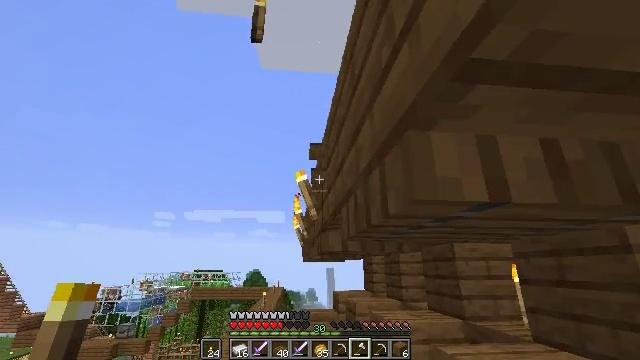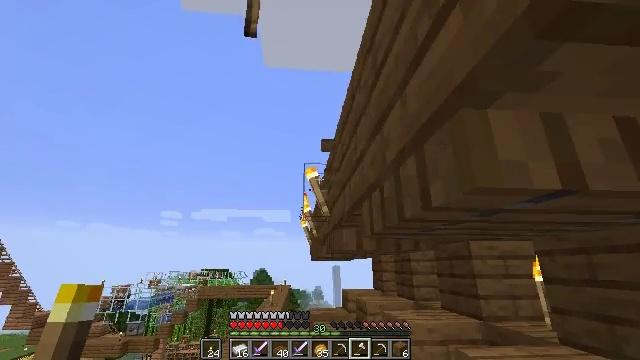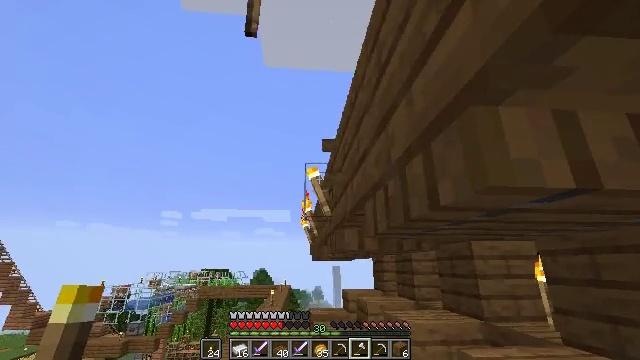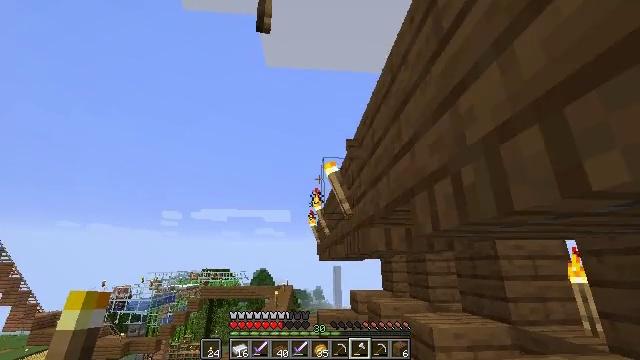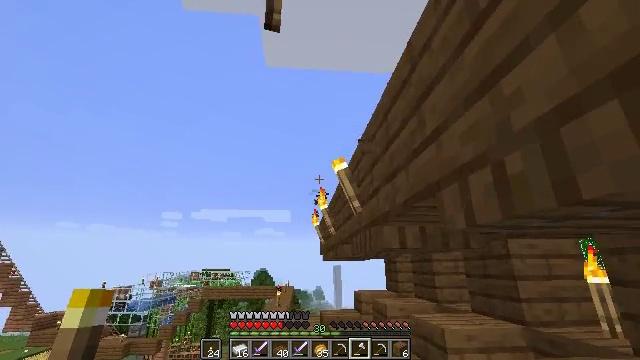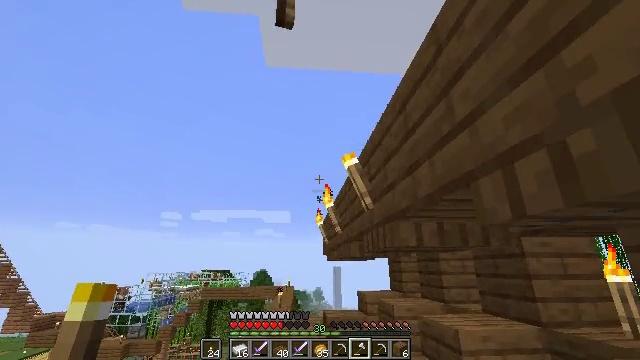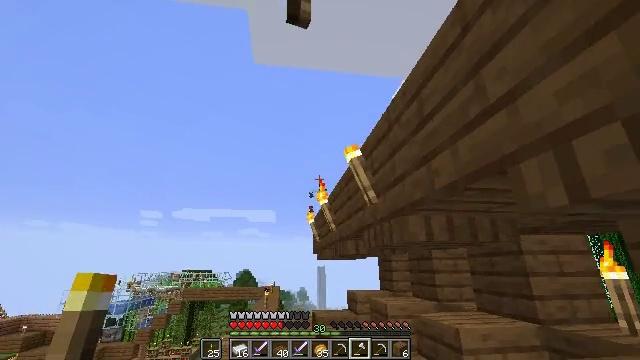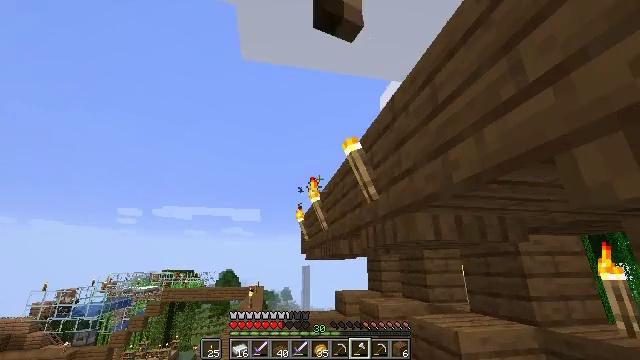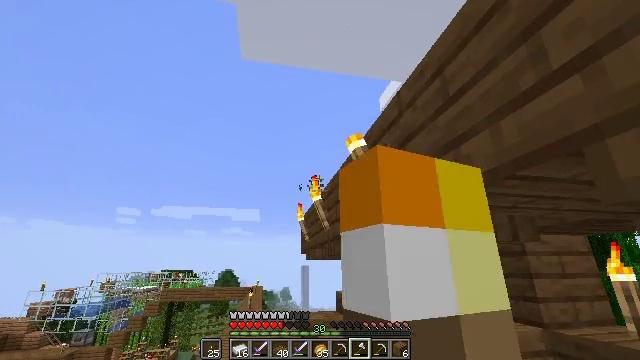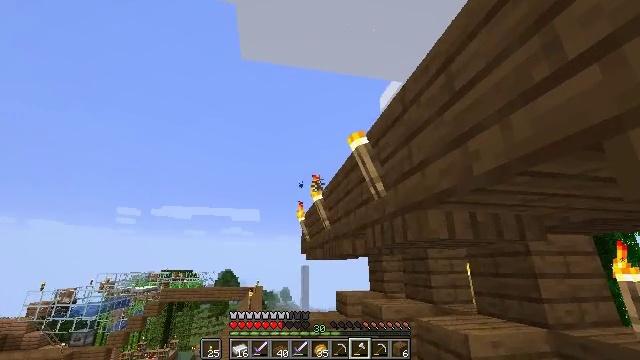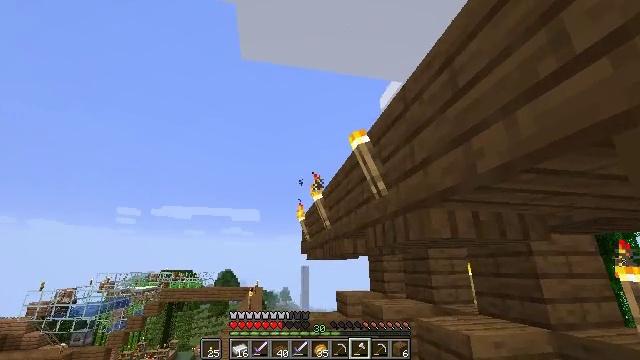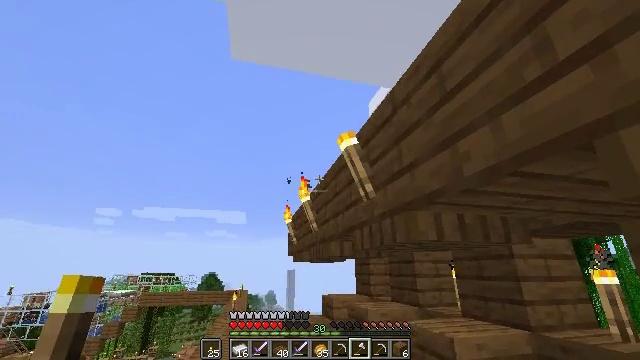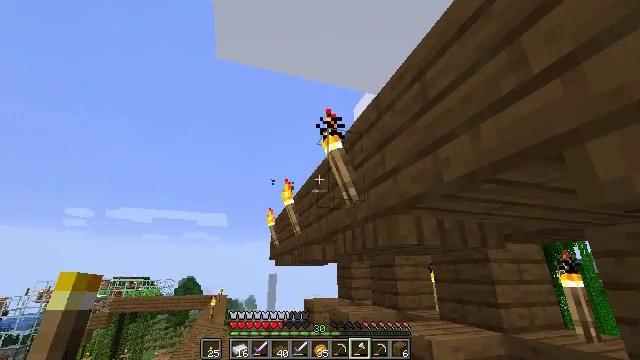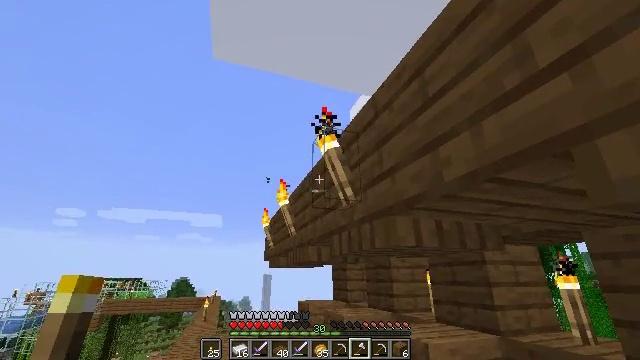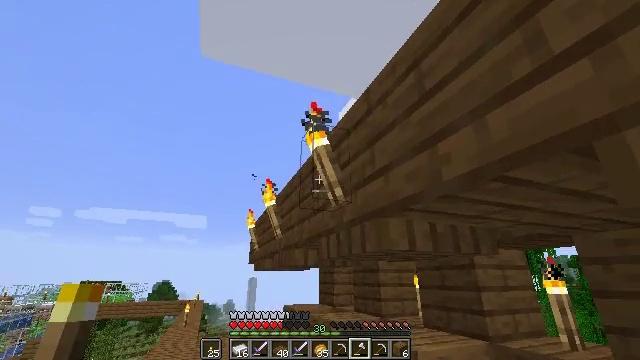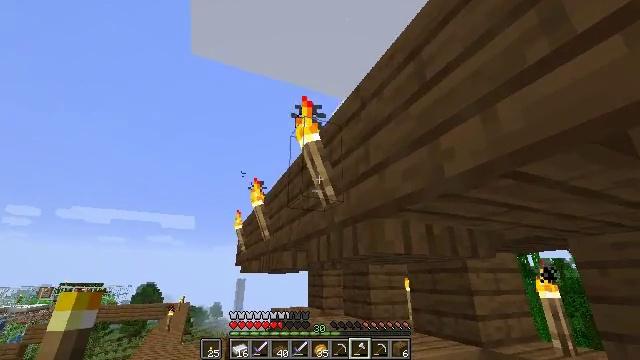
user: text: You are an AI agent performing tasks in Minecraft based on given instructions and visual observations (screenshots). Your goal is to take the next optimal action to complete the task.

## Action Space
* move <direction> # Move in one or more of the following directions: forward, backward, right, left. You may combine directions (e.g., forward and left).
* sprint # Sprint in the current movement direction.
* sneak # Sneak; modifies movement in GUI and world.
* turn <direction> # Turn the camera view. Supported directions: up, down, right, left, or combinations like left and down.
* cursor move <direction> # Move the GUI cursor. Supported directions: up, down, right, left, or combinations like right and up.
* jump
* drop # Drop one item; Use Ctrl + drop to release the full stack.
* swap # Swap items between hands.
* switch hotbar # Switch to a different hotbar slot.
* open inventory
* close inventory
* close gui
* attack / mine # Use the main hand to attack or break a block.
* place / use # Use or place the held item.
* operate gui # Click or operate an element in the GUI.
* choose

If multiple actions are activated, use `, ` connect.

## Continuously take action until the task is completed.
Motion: motion action
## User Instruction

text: Mine the wall torch to remove it.
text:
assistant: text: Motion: move forward and move left, turn left
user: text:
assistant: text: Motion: move forward and move left
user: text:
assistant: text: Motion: move forward and move left
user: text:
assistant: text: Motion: move forward and move left
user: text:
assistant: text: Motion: move forward and move left, attack / mine
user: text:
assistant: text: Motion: move forward, turn right, attack / mine
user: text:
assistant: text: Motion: turn right, attack / mine
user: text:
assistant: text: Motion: attack / mine
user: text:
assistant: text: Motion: no_op
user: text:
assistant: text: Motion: no_op
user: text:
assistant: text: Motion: turn right
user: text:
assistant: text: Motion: turn right
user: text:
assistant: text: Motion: move forward, turn right
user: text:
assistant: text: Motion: move forward, turn right
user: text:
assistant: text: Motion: move forward, turn right
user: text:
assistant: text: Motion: move forward, turn right
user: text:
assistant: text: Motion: turn right
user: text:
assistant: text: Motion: no_op
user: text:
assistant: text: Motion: no_op
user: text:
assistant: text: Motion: turn up
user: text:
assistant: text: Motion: no_op
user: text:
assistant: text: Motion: no_op
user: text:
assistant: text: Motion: turn left, attack / mine
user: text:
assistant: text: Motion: turn left, attack / mine
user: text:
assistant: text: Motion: no_op
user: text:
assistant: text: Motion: no_op
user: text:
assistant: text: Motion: move forward
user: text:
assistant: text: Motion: move forward, turn left and down
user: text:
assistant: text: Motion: move forward, turn left and down
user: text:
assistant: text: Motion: move forward, turn left